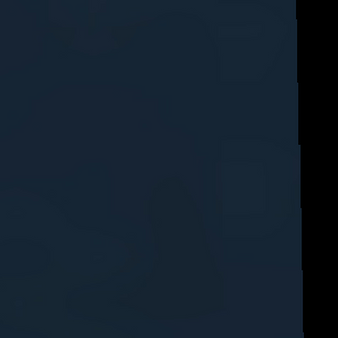
Label: other